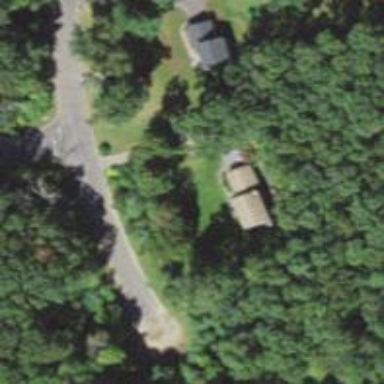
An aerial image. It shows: Driveway.